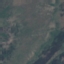
Land use / land cover: HerbaceousVegetation